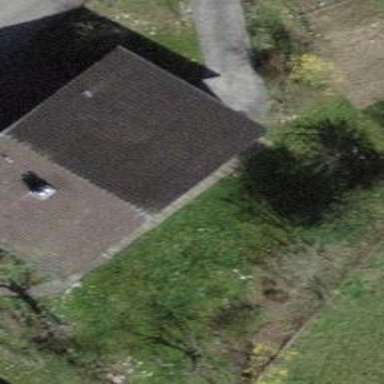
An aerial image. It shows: Building with tiled roof.